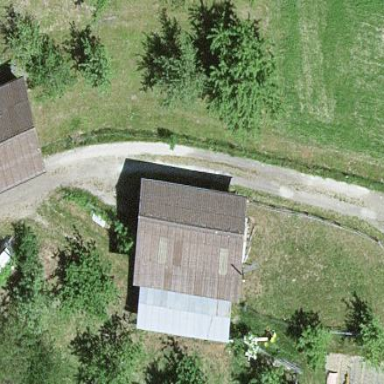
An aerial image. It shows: Shed.